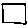
Label: square